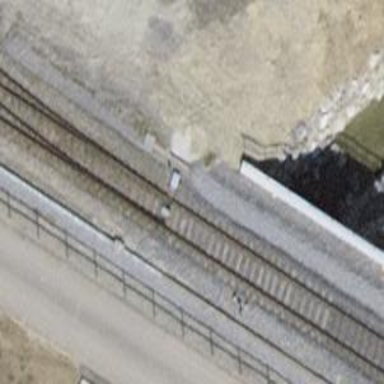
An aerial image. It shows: Single railway track with electrified contact line.